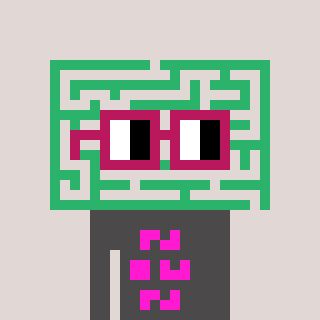
a pixel art character with square dark red glasses, a maze-shaped head and a grayscale-colored body on a warm background